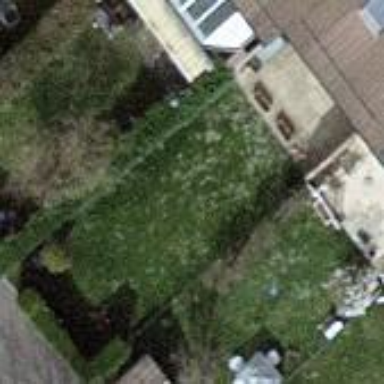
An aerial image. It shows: Garden surrounded by fence.